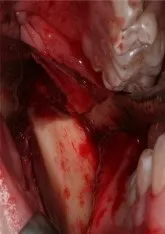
Intraoperative clinical photo. (A) The mandibular coronoid processes after coronoidectomy.
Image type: medical_photograph (other_medical_photograph)